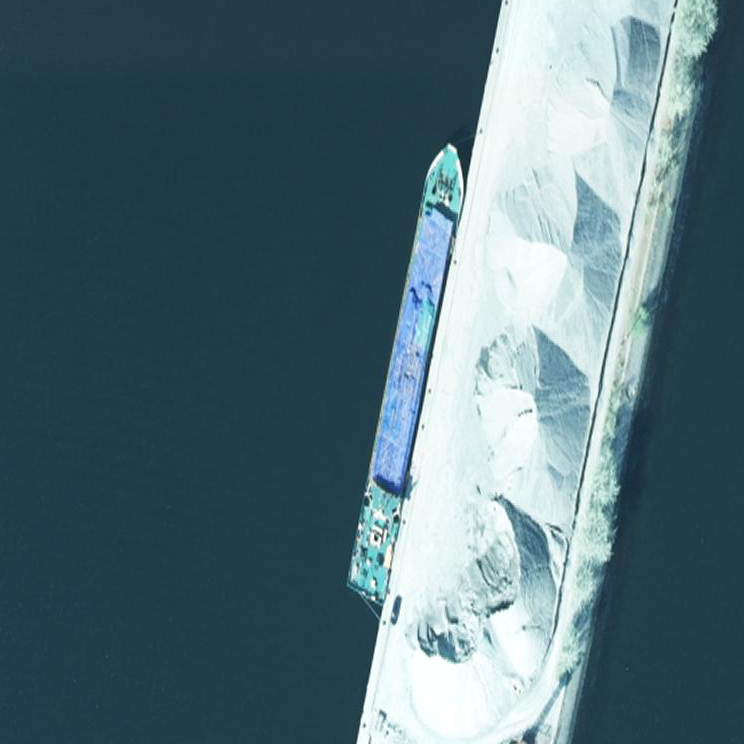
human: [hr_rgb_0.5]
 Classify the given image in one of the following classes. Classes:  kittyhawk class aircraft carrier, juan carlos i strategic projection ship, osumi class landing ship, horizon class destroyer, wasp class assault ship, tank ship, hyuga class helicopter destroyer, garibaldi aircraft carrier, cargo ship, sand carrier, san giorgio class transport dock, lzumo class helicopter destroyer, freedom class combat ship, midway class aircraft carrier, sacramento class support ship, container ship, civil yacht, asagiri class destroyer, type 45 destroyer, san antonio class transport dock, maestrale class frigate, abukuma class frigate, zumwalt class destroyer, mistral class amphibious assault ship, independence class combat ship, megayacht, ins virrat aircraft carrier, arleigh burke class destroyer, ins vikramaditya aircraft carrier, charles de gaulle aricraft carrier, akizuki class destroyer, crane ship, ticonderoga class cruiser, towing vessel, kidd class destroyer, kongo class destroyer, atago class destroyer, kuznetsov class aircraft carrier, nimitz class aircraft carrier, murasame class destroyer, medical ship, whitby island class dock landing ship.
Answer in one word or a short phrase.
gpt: Sand carrier